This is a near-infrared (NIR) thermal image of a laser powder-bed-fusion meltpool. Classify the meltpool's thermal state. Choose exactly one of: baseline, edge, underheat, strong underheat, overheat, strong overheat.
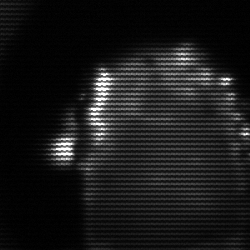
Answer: baseline